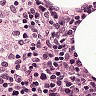
Metastatic tissue present: no